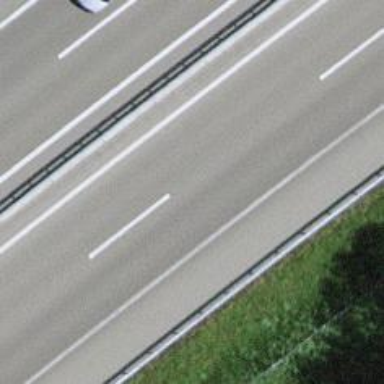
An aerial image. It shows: Asphalt motorway.